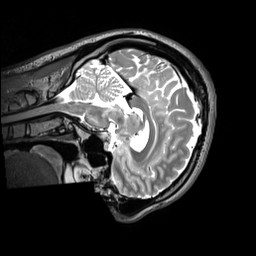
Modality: T2w
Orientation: sagittal
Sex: male
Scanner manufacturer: siemens
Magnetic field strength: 3 T
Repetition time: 3.2 s
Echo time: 0.409 s